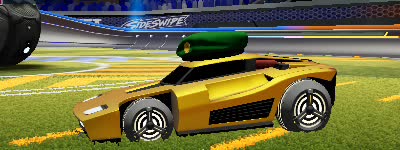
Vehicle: breakout